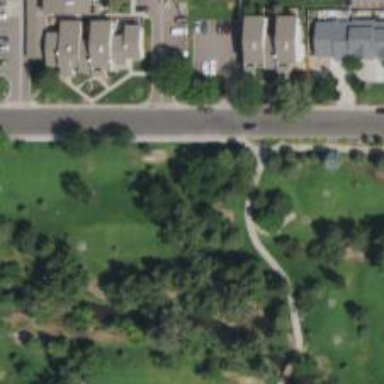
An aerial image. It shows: Disc golf hole.